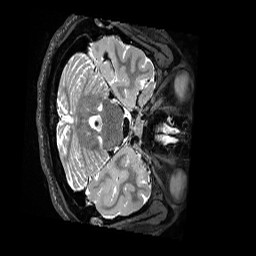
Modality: T2w
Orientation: axial
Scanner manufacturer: siemens
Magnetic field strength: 3 T
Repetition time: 3.2 s
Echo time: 0.563 s